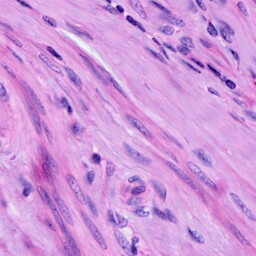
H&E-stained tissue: Cervix